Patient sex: M
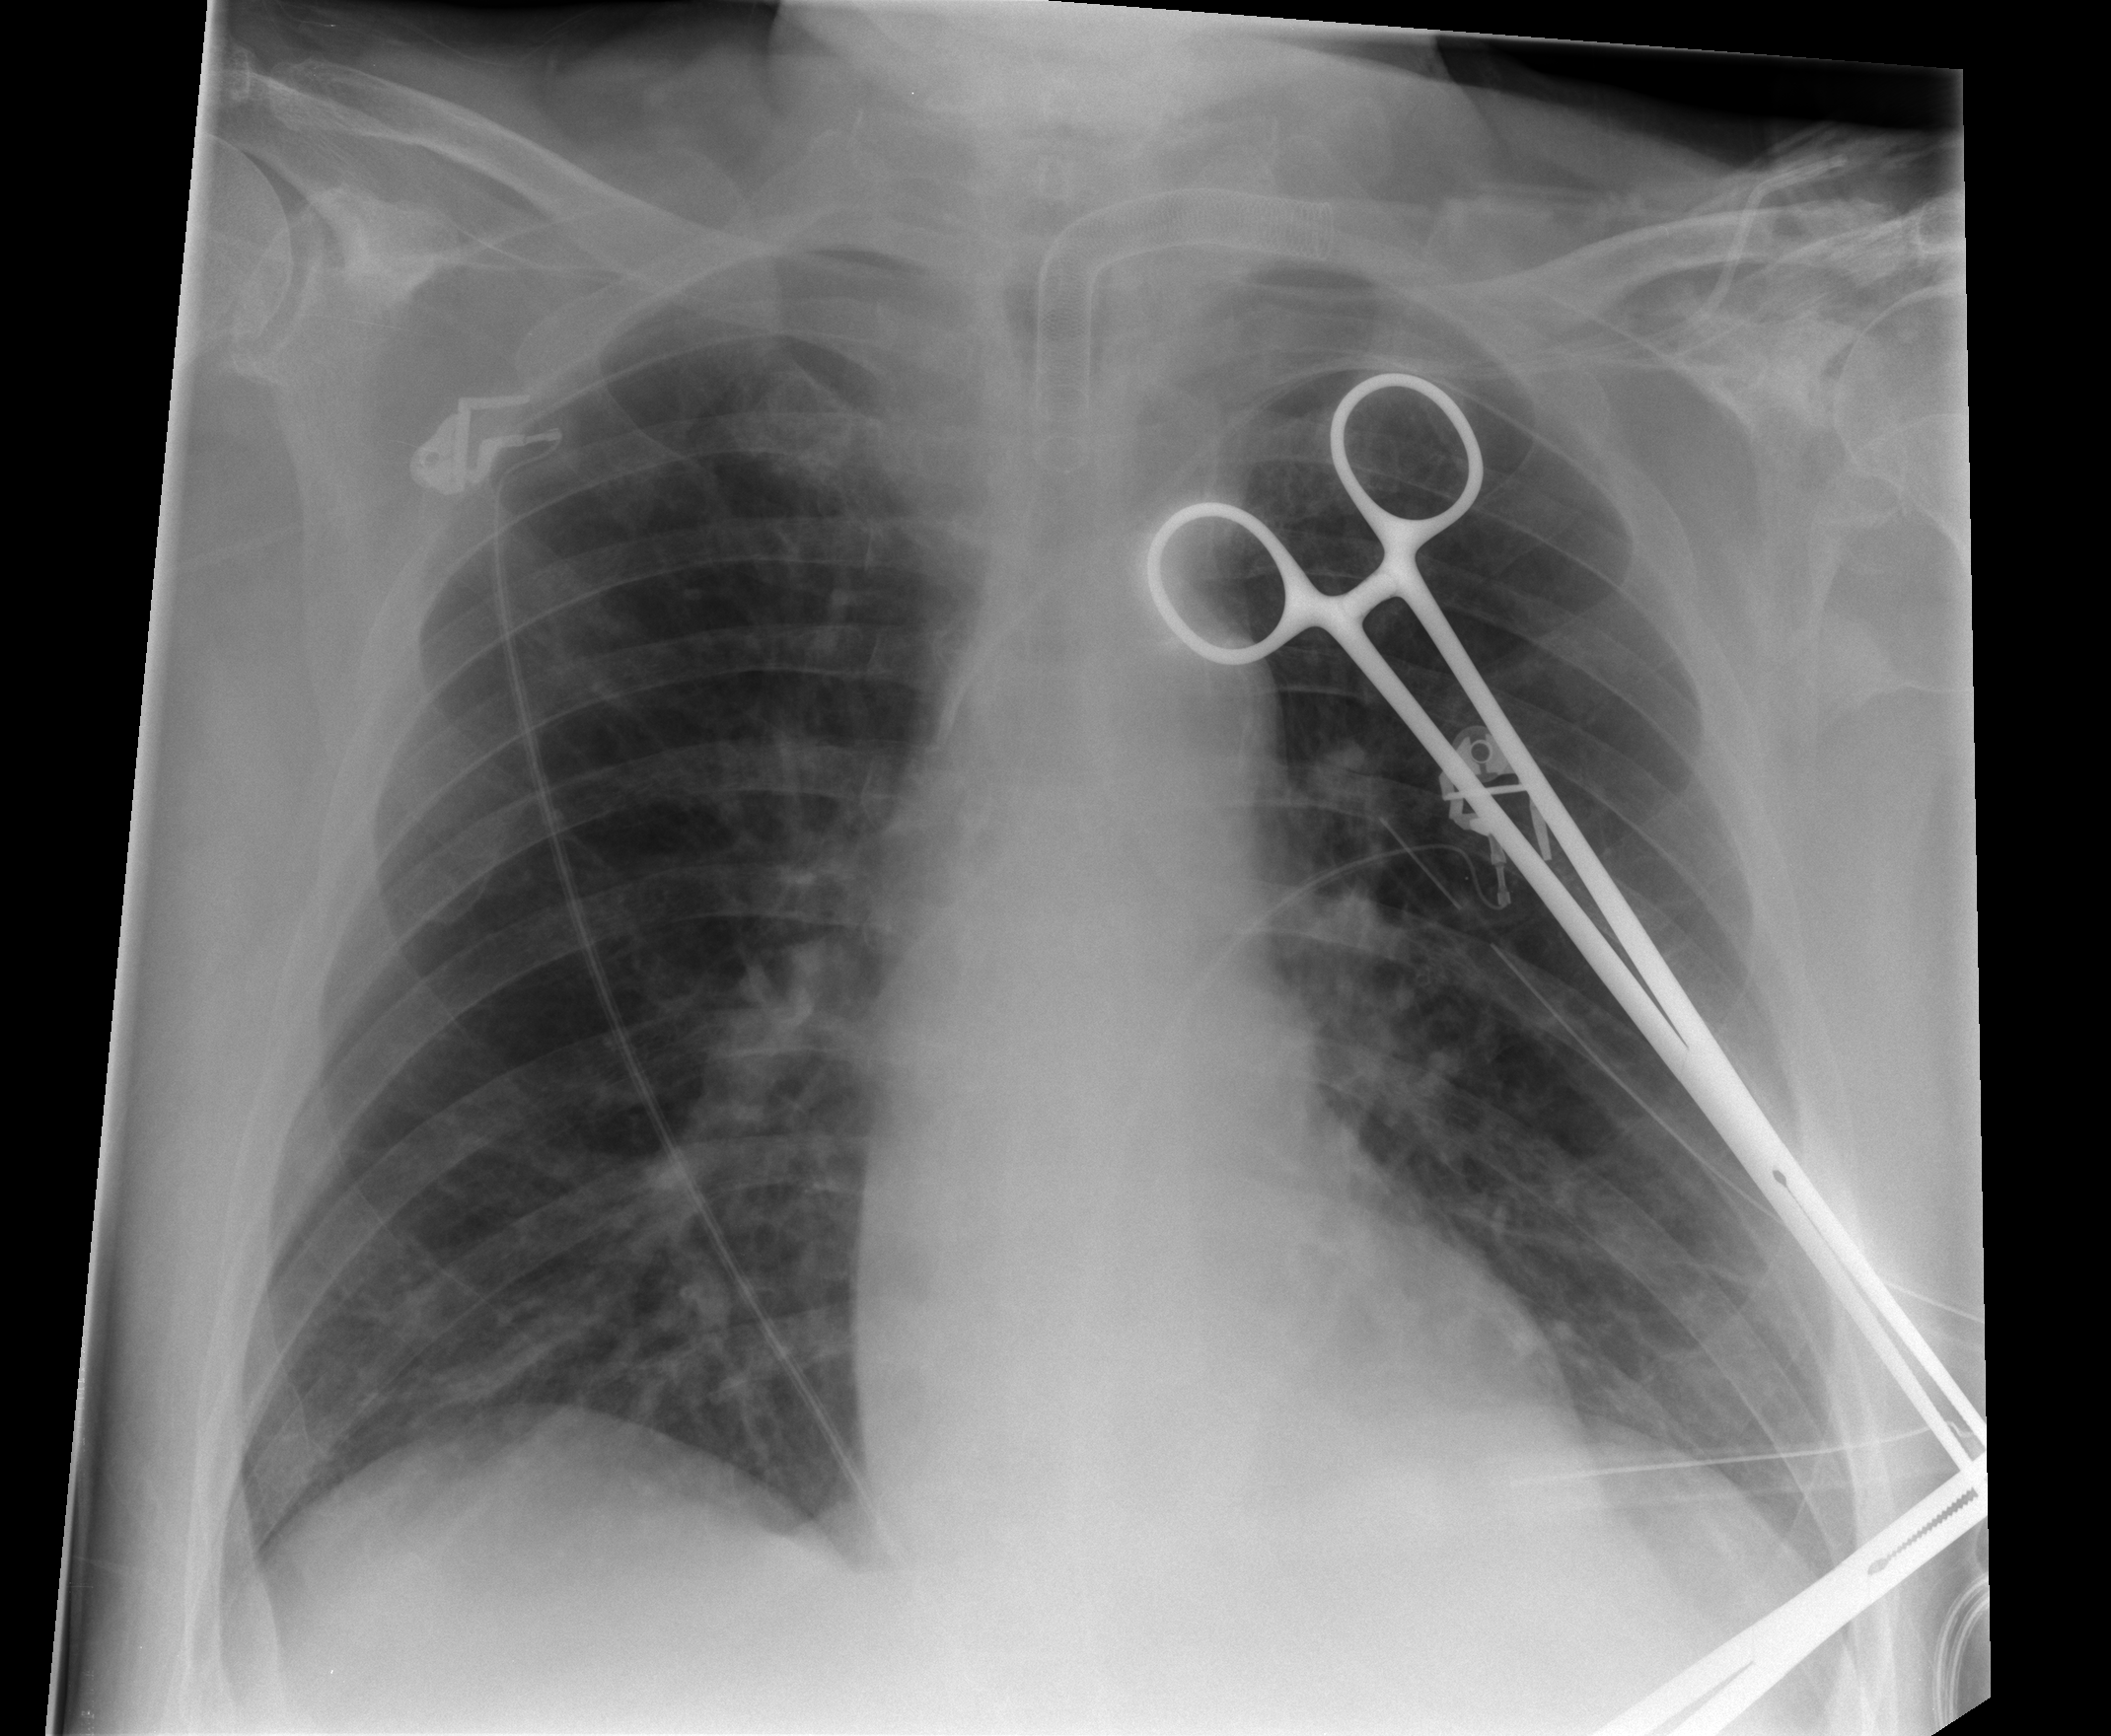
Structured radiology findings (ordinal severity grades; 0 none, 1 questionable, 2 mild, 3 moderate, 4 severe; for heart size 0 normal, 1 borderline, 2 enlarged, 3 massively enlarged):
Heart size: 0
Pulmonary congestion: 0
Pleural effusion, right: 0
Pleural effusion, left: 0
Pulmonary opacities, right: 0
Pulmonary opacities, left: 0
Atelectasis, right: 2
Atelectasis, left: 2